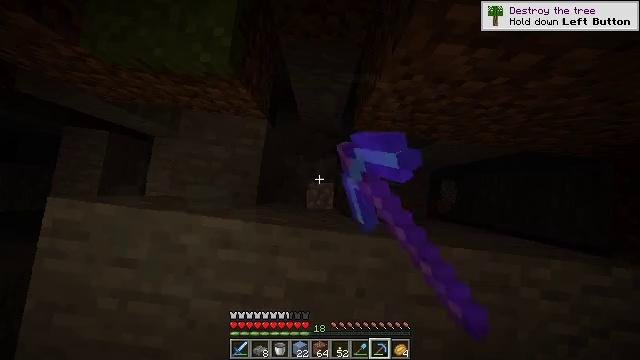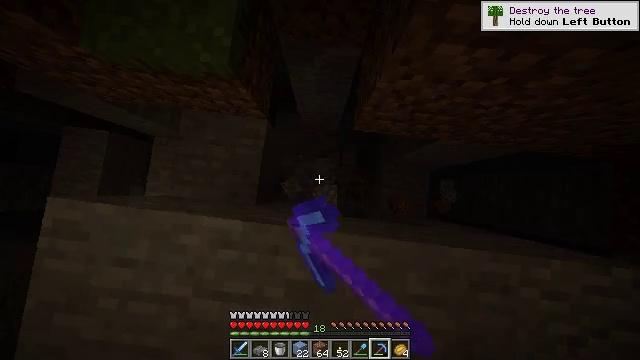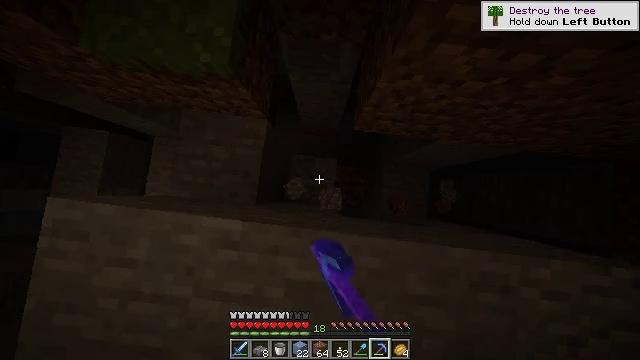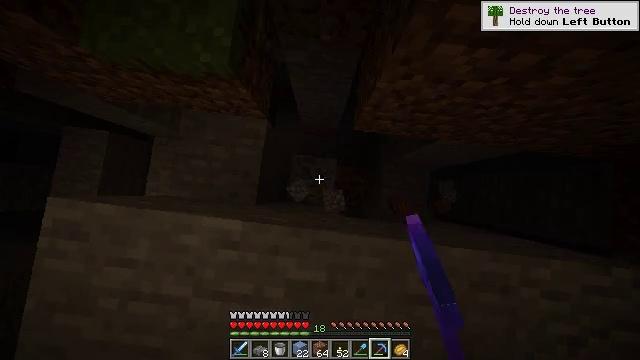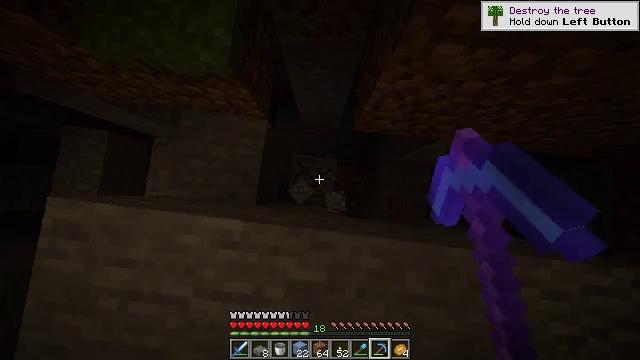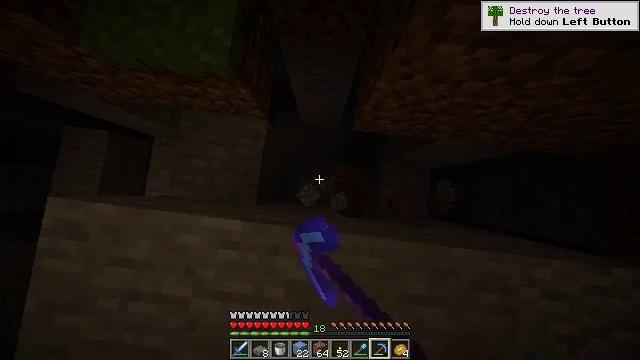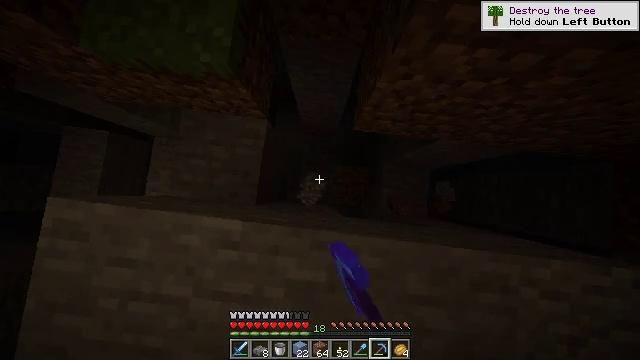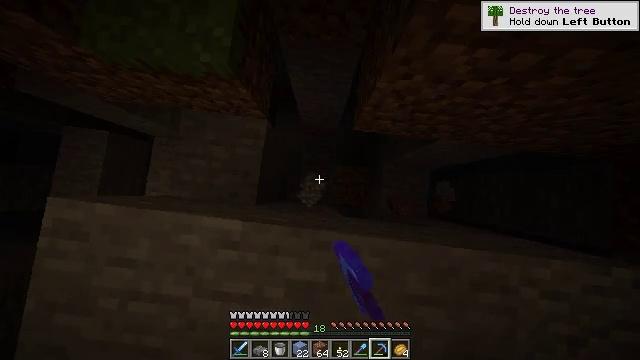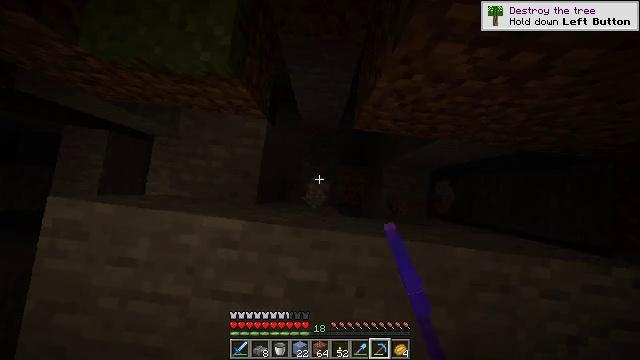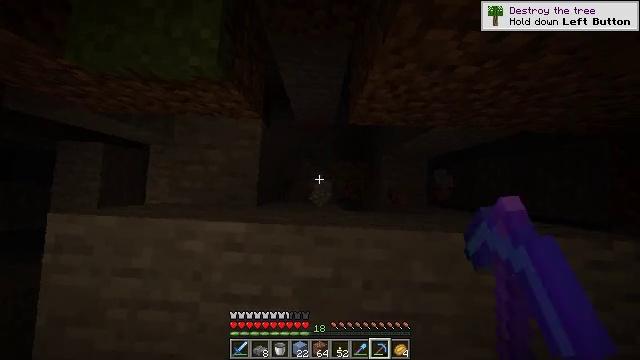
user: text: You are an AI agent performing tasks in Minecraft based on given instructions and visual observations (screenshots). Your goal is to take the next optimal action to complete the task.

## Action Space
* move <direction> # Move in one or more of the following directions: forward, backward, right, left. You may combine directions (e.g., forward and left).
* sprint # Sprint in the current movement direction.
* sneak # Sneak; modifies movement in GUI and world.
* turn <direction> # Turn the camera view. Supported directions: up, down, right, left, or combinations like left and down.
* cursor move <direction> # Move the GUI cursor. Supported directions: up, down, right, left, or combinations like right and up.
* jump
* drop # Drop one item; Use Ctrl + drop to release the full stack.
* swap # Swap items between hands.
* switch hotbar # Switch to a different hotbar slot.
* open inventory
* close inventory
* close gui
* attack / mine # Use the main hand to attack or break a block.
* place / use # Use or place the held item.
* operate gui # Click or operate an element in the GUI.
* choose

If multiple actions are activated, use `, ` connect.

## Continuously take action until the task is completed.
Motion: motion action
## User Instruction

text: Smash the stone slab to collect it.
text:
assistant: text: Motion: sneak, attack / mine
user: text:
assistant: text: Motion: sneak, attack / mine
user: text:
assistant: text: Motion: sneak, attack / mine
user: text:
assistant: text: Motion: sneak, attack / mine
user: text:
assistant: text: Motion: sneak, attack / mine
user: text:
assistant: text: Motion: sneak, attack / mine
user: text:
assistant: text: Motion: sneak, attack / mine
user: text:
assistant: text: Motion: sneak
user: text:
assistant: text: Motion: sneak, turn right
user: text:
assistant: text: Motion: sneak